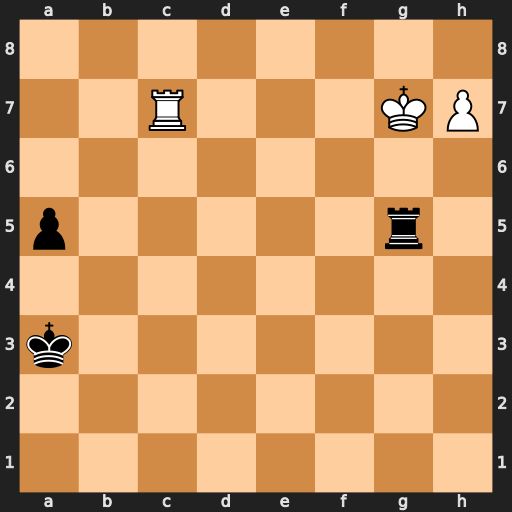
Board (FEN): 8/2R3KP/8/p5r1/8/k7/8/8
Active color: w
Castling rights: -
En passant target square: -
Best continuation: Kh6 Rg3 Rc5 Rh3+ Rh5 Rxh5+ Kxh5